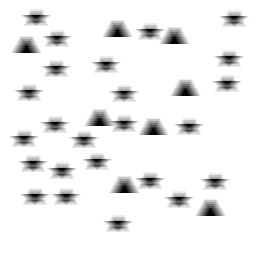
Squares: 0
Triangles: 8
Stars: 24
Total shapes: 32